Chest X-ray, AP view. Patient: 53 years old, sex F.
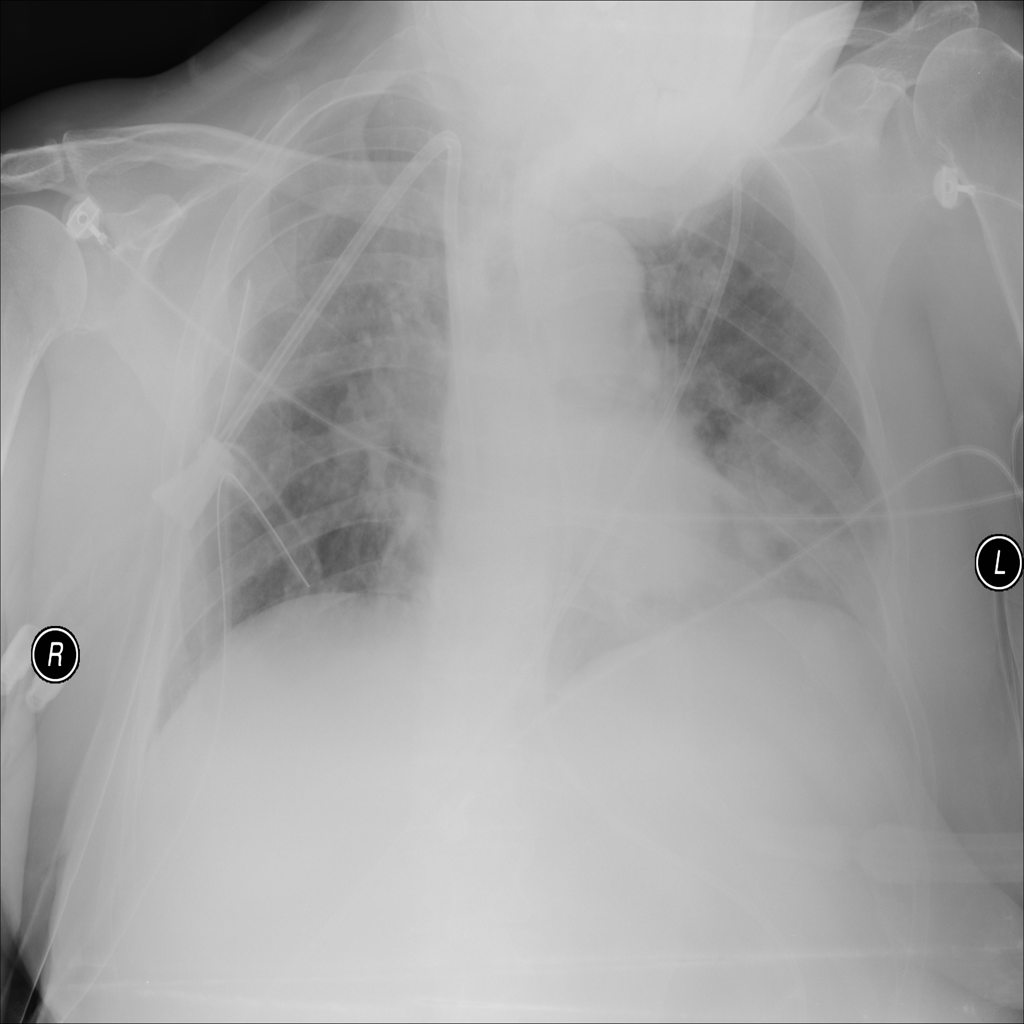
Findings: Infiltration